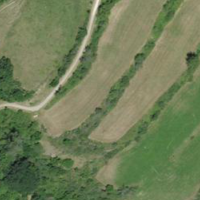
EUNIS habitat code: 24
Species observed at this site:
Merdigera obscura
Plantago media
Humulus lupulus